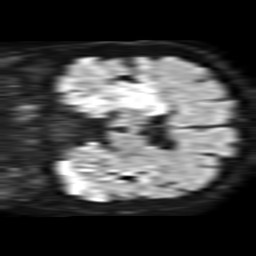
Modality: TRACE
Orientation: coronal
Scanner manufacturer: philips
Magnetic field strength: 1.5 T
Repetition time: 3.4 s
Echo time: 0.06922 s